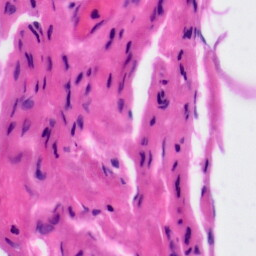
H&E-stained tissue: Tonsil